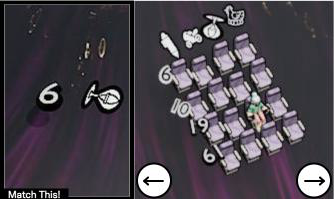
Task: seats
Answer: no